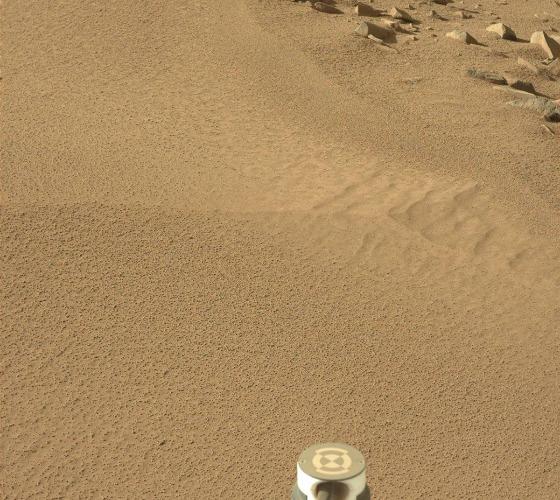
Terrain classes present: Background, Gravel / Sand / Soil, Rock, Shadow